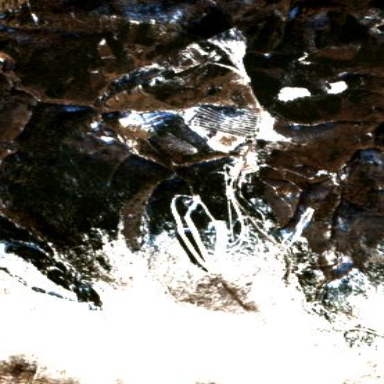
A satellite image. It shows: Area designated for winter sports.